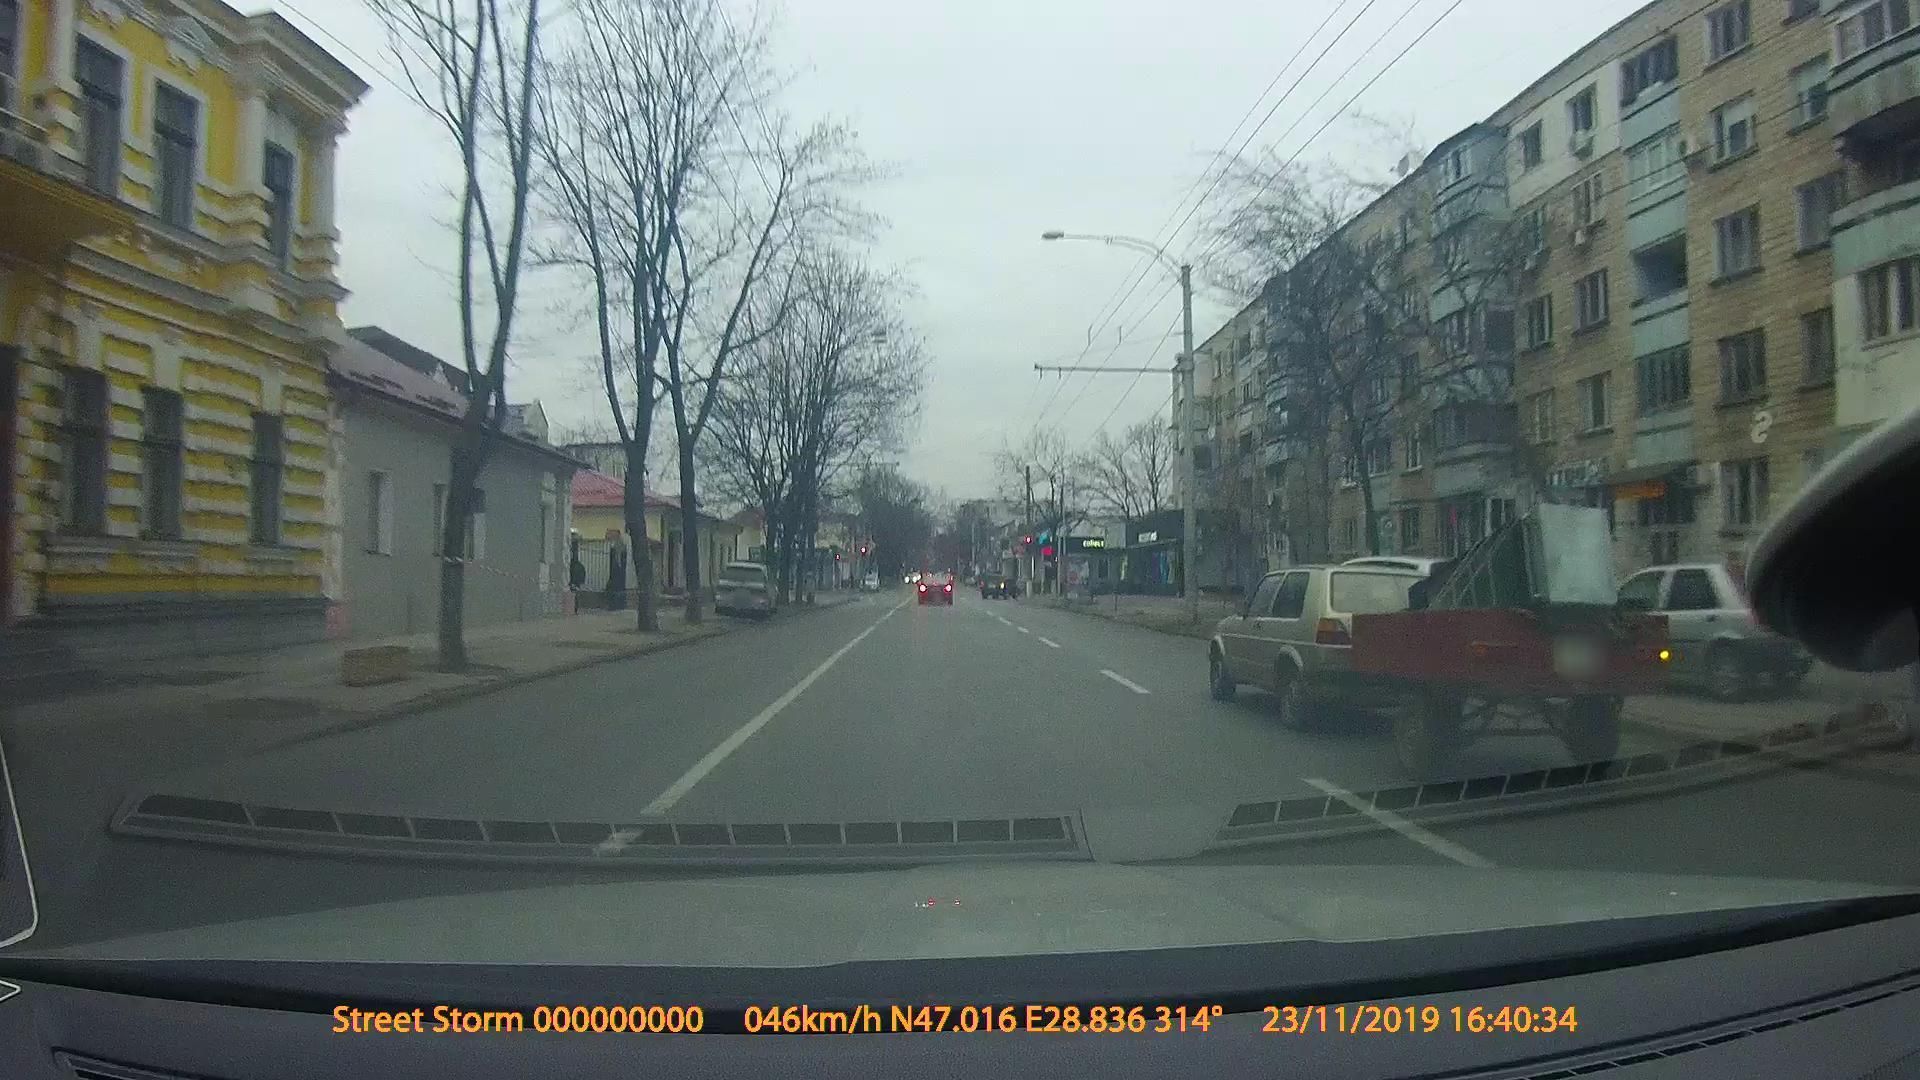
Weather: cloudy
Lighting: day
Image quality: good
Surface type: driving surface
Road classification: secondary
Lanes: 2
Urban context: urban centre
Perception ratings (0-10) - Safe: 1.49, Lively: 6.15, Beautiful: 1.9, Boring: 2.43, Depressing: 4.9, Wealthy: 1.61